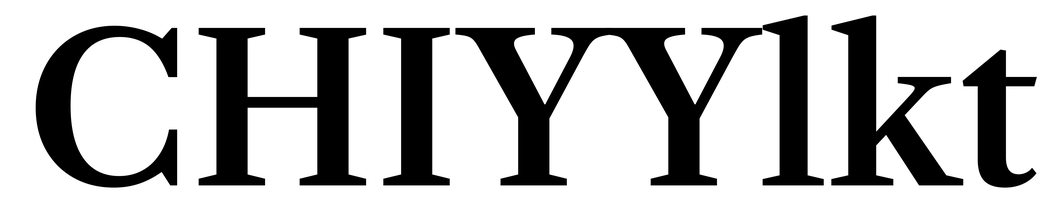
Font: LibreCaslonText_SemiBold